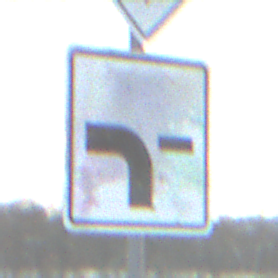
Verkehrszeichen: VerlaufVorfahrtsstrasse6
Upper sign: Vorfahrtsstrasse
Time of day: SunriseSunset
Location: Outdoor (Nature)
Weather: PartlyCloudy
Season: NotSpecified
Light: Natural